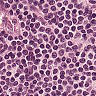
Metastatic tissue present: no